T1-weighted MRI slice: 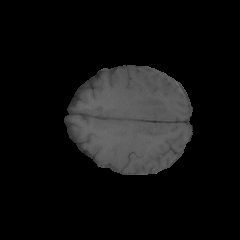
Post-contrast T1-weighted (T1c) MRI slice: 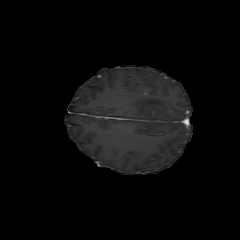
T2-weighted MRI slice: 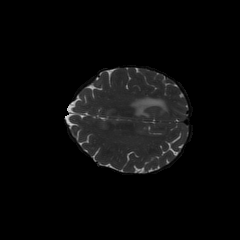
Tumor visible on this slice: yes